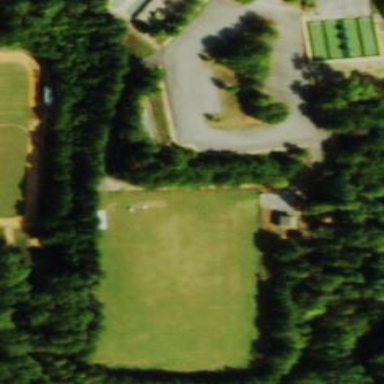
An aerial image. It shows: Grass pitch used for soccer.